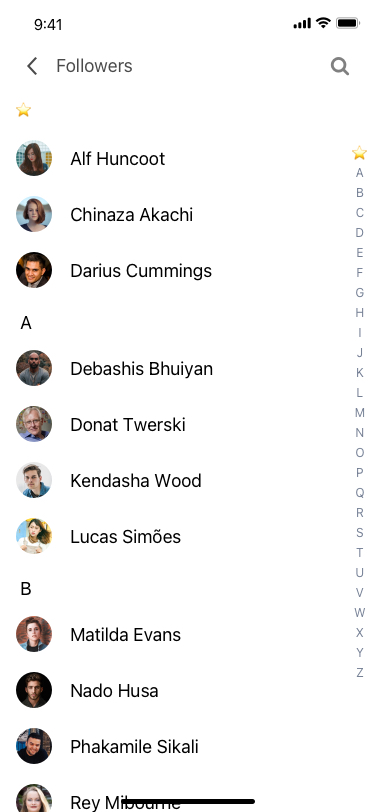
Text in this UI design:
Alf Huncoot
Chinaza Akachi
Darius Cummings
Debashis Bhuiyan
Donat Twerski
Kendasha Wood
Lucas Simões
Matilda Evans
Nado Husa
Phakamile Sikali
Rey Mibourne
B
A
⭐️
⭐️
A
B
C
D
E
F
G
H
I
J
K
L
M
N
O
P
Q
R
S
T
U
V
W
X
Y
Z